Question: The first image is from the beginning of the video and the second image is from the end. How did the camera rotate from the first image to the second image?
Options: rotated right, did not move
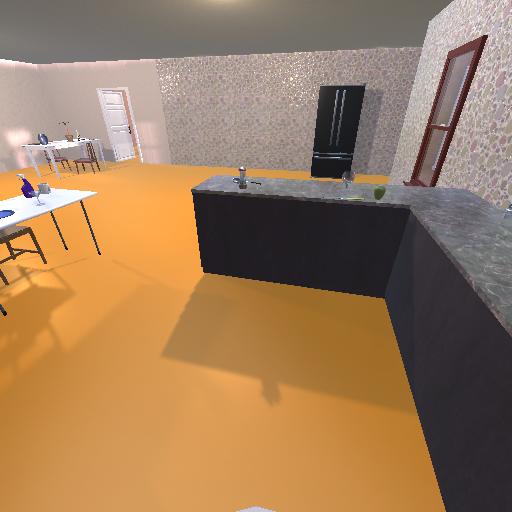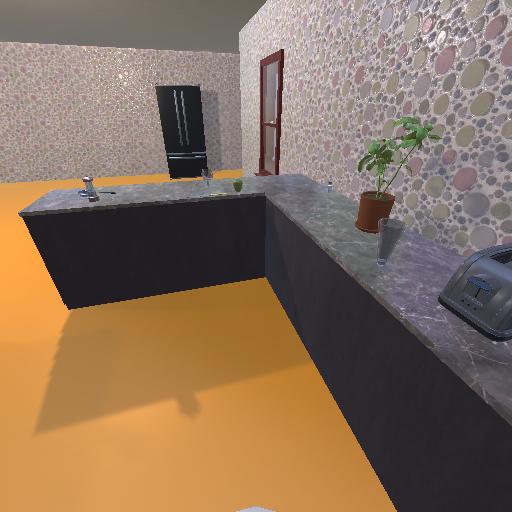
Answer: rotated right